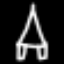
Label: The Eiffel Tower